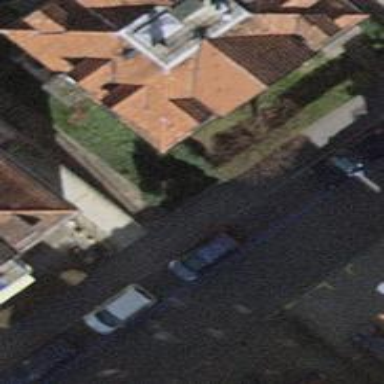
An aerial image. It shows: Parking lane area.